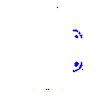
Particle: electron